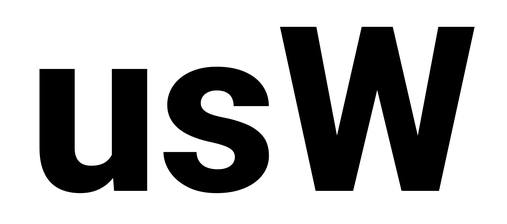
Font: Roboto_ExtraBold